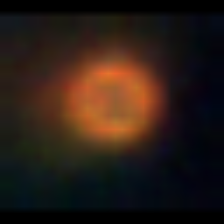
Taxon: NanoPlankton
Group: Other